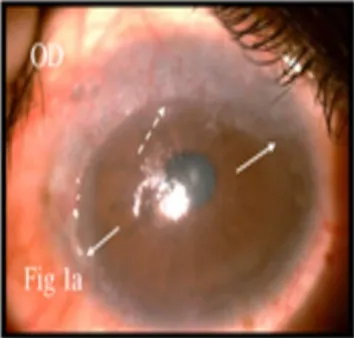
Right eye showing gelatinous lesion extending from 7 o'clock to 2 o'clock (arrows) with 3 mm corneal encroachment (interrupted arrow) with vascular fronds on surface, with feeder vessels (arrow) (a).
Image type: medical_photograph (other_medical_photograph)